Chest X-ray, PA view. Patient: 49 years old, sex M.
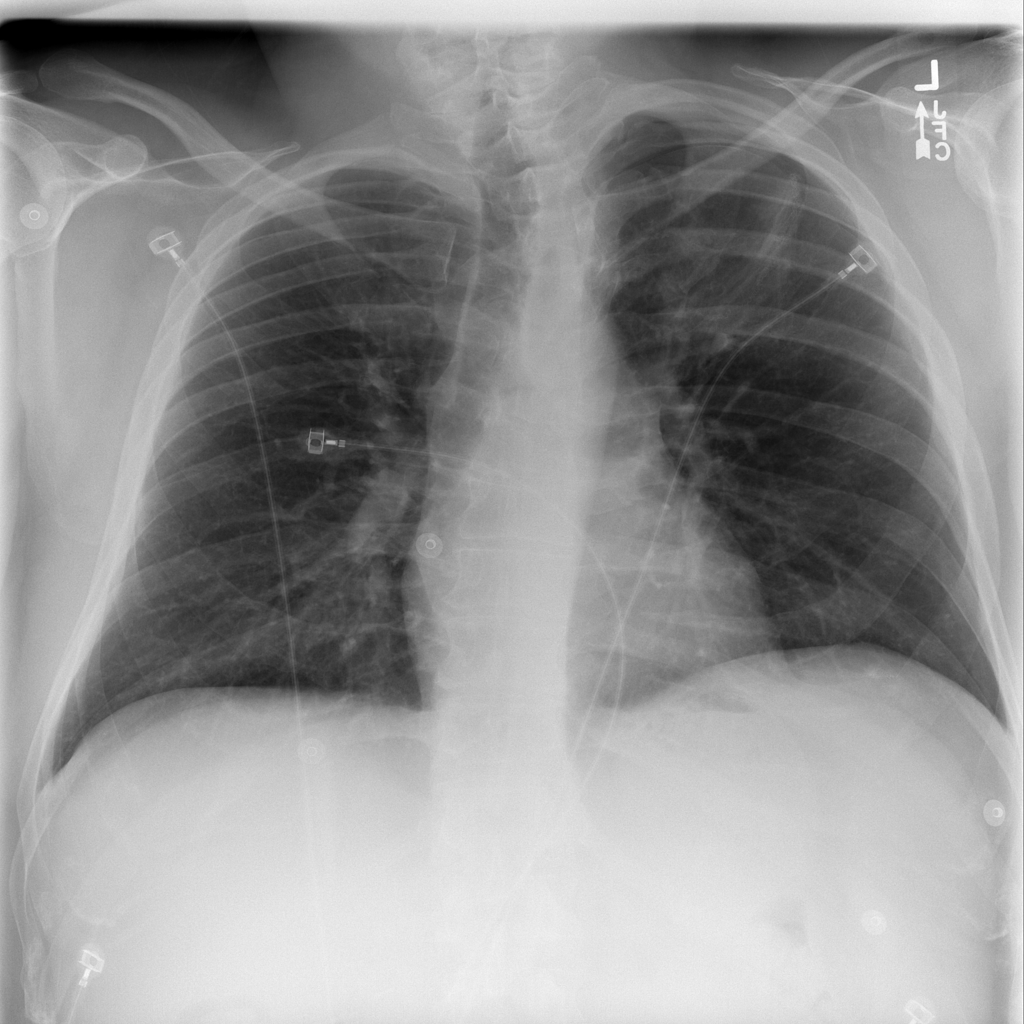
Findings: Pneumothorax